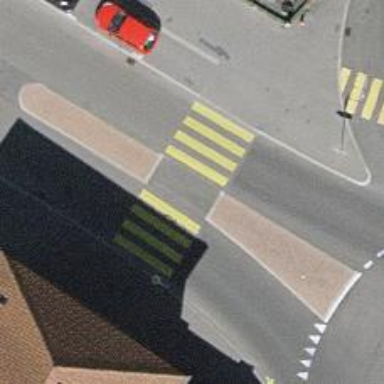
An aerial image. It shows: Uncontrolled zebra crossing with pedestrian island.